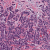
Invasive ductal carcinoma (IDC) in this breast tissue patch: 1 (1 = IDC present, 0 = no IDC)